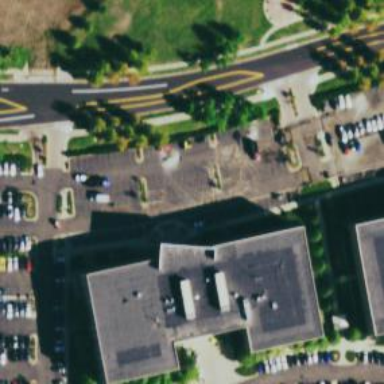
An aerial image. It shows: Office building.